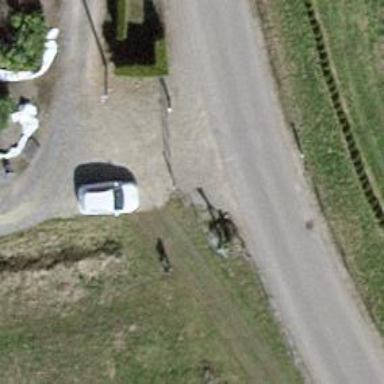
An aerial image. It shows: Wayside cross with historic significance.